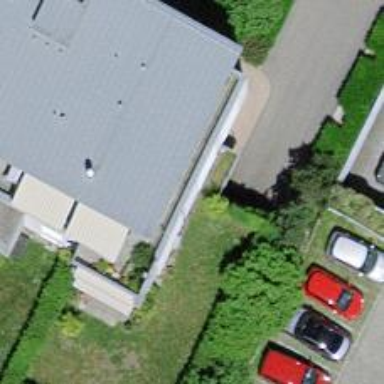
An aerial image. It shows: Parking entrance.